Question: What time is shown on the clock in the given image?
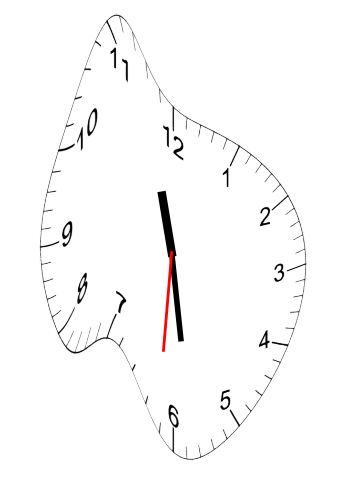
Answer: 11:28:31